Question: Okay, i'm creating a simple view pager where you can swipe between different fragments. i have used PagerAdapter to be able to swipe between these fragment.
Now how do i get rid of these black highlight thing that appears when i try to swipe to an empty position. (See in picture)

Any codes that i need to put in the viewpager?
Please make the code simple as possible for me so its clear to understand.
'''
viewPager.setOnPageChangeListener(new ViewPager.OnPageChangeListener() {
@Override
public void onPageScrolled(int i, float v, int i2) {
}
@Override
public void onPageSelected(int i) {
}
@Override
public void onPageScrollStateChanged(int i) {
}
});
'''
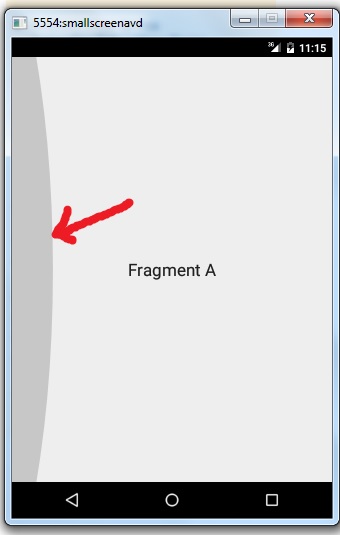
Answer: Try to use android attribute for view pager below:
'''
android:overScrollMode="never"
'''
it will hide the fading edge when you over scroll the contents.